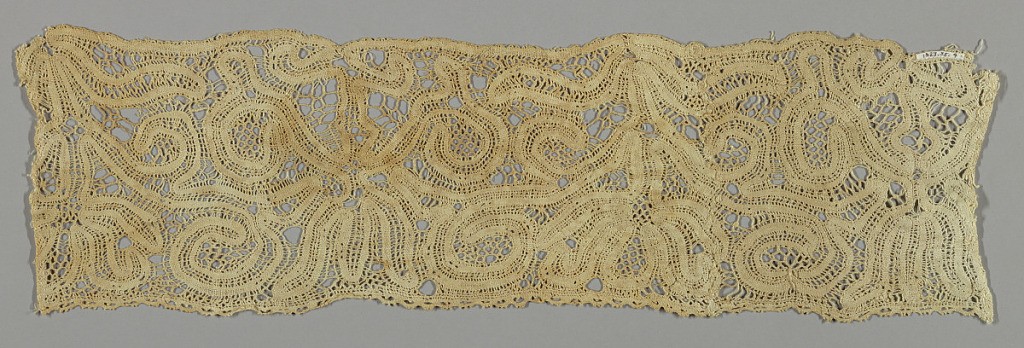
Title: Fragment
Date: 17th century
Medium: linen Technique: bobbin lace, continuous tape with connecting bars
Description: Band of lace has a wavy, ribbon-like design of symmetrically arranged tulips.